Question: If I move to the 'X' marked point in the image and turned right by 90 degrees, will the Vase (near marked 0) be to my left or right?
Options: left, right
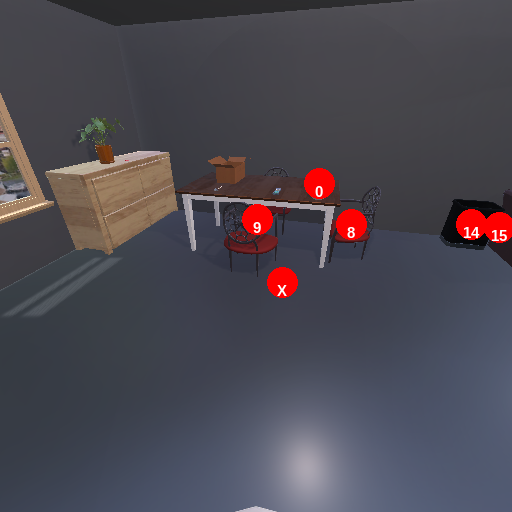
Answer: left